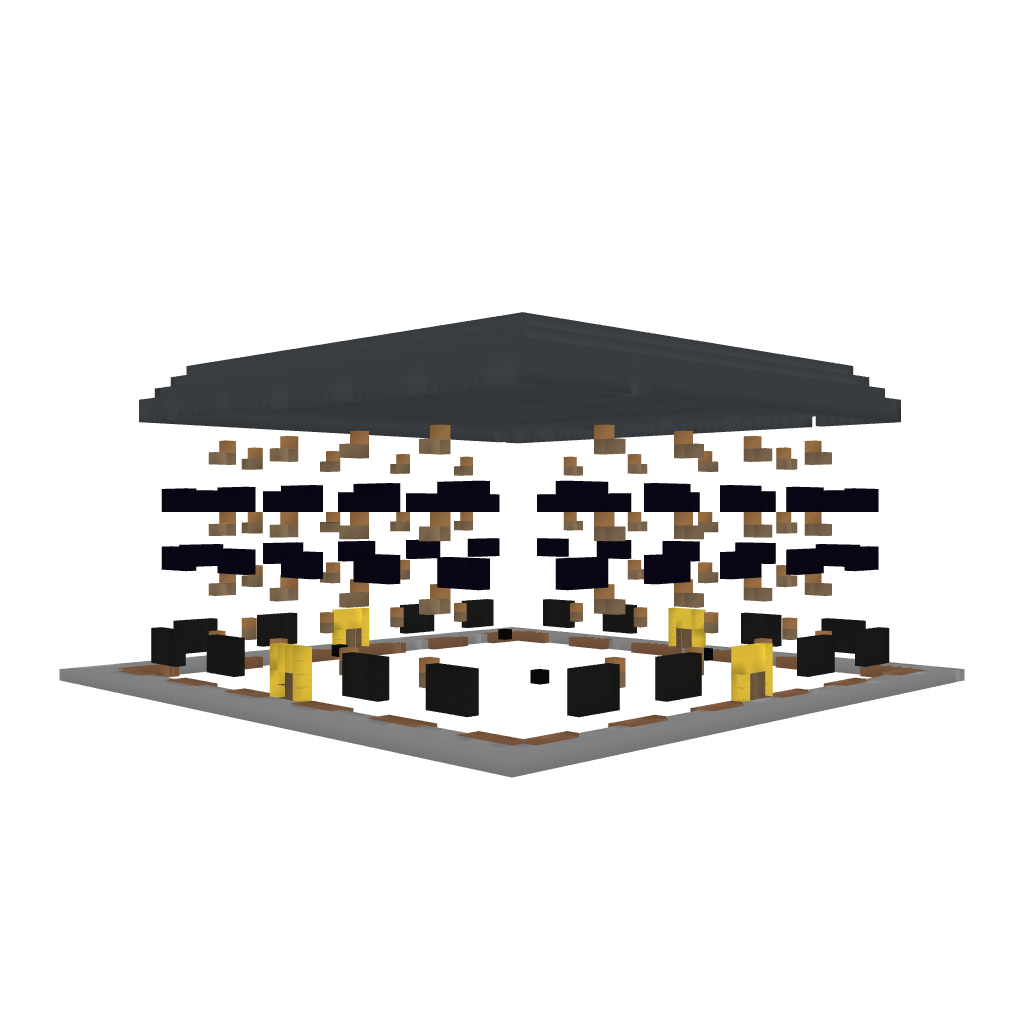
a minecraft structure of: Tom's - Department Store